Question: I have used the following answer to grant access to a file. Courtesy of @kindall
<URL>
'''
> import win32security
> import ntsecuritycon as con
>
> FILENAME = "whatever"
>
> userx, domain, type = win32security.LookupAccountName ("", "User X")
>
> sd = win32security.GetFileSecurity(FILENAME, win32security.DACL_SECURITY_INFORMATION)
> dacl = sd.GetSecurityDescriptorDacl() # instead of dacl = win32security.ACL()
>
> dacl.AddAccessAllowedAce(win32security.ACL_REVISION, con.FILE_GENERIC_READ | con.FILE_GENERIC_WRITE, userx)
>
> sd.SetSecurityDescriptorDacl(1, dacl, 0) # may not be necessary
> win32security.SetFileSecurity(FILENAME, win32security.DACL_SECURITY_INFORMATION, sd)
'''
However, access needs to be temporary. So I used 'dacl.AddAccessDeniedAce'in place of 'dacl.AddAccessAllowedAce' shown above. However, this has undesirable behavior because my users will need temporary access again in the future. After running 'AddAccessDeniedAce' and then rerunning 'AddAccessAllowedAce', the denied control remains in place, and my users still do not have access to the file. When the user no longer needs access, I'd like to remove them from access entirely. This can be done via properties menu in windows explorer:

I have not been able to find documentation to support such a task. Does anyone know how to do this by manipulating the dacl? Or will I have to do this manually via windows interface?
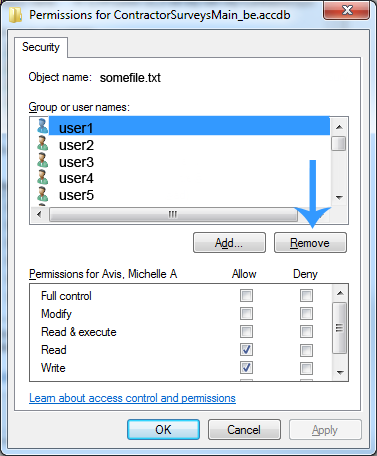
Answer: Found a solution here: <URL>
I had to tweak it a bit, but it's working. Whew!
'''
def remove_ace(path,usernames):
"""Remove the ace for the given users."""
if not os.path.exists(path):
raise WindowsError('Path %s could not be found.' % path)
total = 0
for x in usernames:
userx, domain, utype = win32security.LookupAccountName("", x)
sd = win32security.GetFileSecurity(path, win32security.DACL_SECURITY_INFORMATION)
dacl = sd.GetSecurityDescriptorDacl()
num_delete = 0
for index in range(0, dacl.GetAceCount()):
ace = dacl.GetAce(index - num_delete)
if userx == ace[2]:
dacl.DeleteAce(index - num_delete)
num_delete += 1
total += 1
if num_delete > 0:
sd.SetSecurityDescriptorDacl(1, dacl, 0)
win32security.SetFileSecurity(path, win32security.DACL_SECURITY_INFORMATION, sd)
if total > 0:
return True
'''